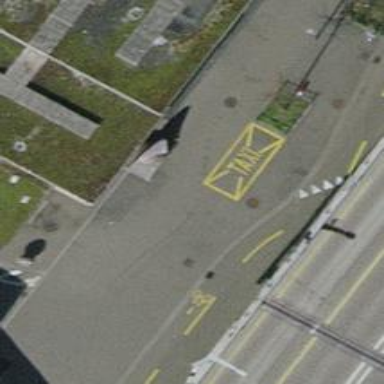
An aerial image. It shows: Taxi stand.